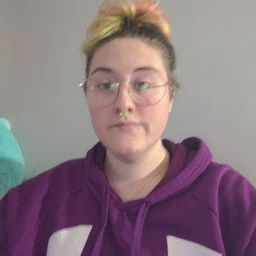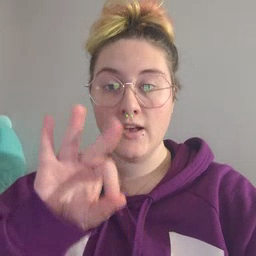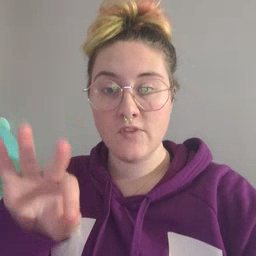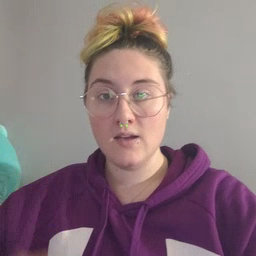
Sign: frenchfries